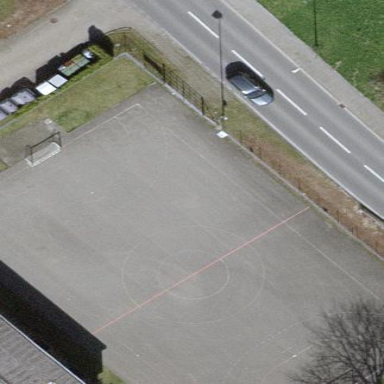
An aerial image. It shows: Pitch for leisure activities.